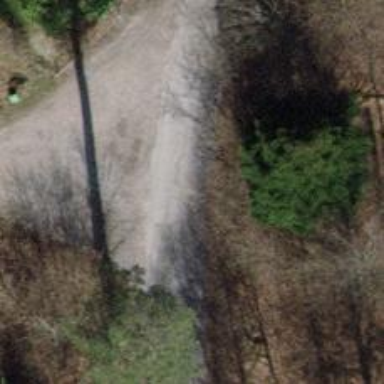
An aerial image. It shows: Unclassified road with asphalt surface.